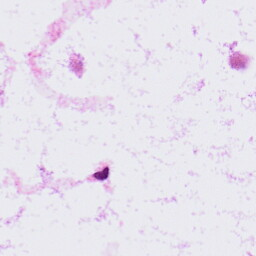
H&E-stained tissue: LymphNode